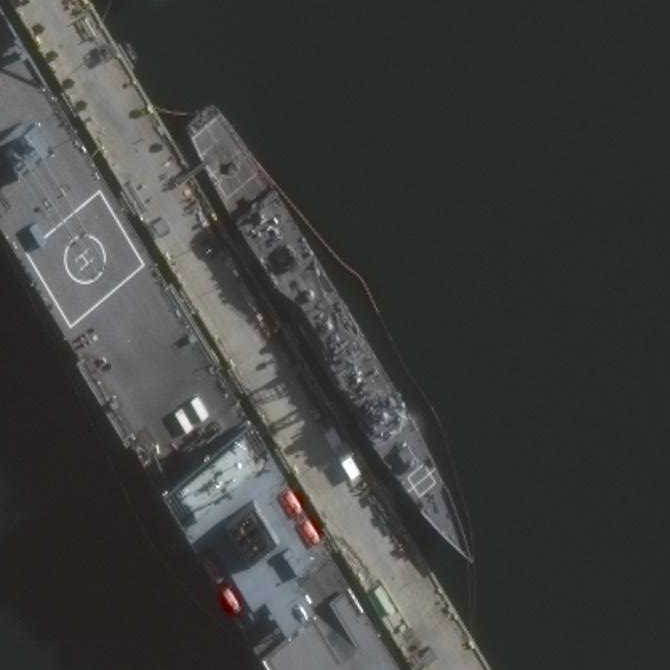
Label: cruiser